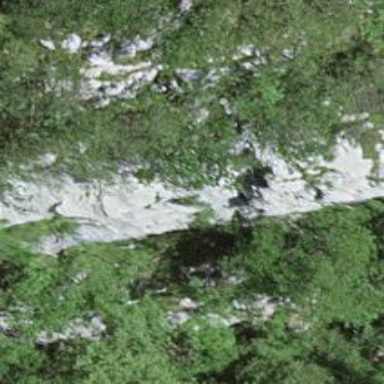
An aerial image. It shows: Natural cliff.